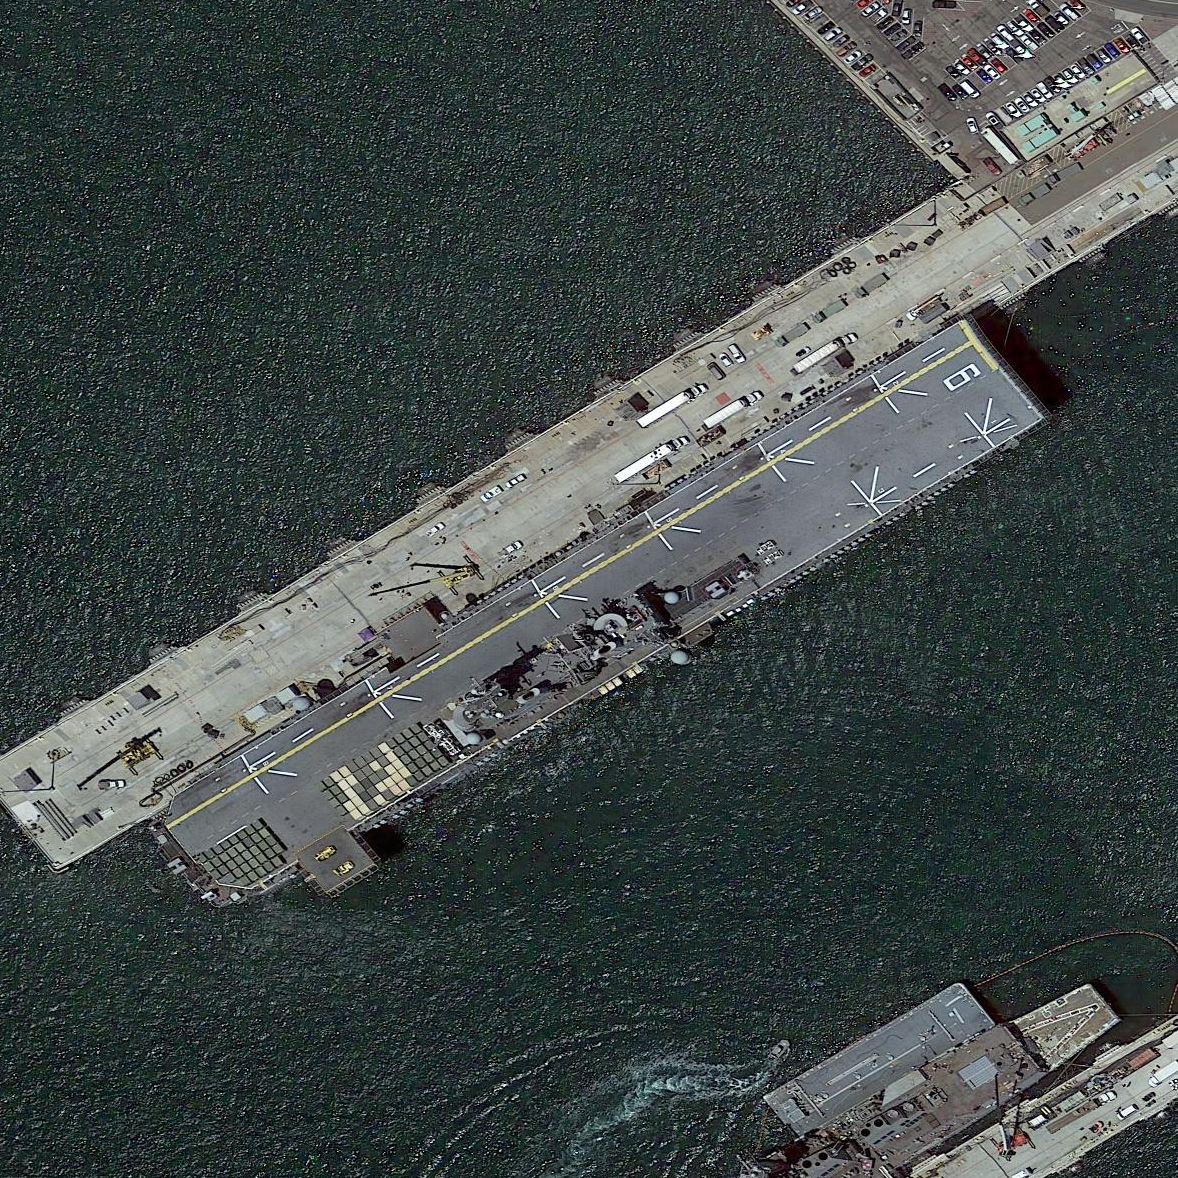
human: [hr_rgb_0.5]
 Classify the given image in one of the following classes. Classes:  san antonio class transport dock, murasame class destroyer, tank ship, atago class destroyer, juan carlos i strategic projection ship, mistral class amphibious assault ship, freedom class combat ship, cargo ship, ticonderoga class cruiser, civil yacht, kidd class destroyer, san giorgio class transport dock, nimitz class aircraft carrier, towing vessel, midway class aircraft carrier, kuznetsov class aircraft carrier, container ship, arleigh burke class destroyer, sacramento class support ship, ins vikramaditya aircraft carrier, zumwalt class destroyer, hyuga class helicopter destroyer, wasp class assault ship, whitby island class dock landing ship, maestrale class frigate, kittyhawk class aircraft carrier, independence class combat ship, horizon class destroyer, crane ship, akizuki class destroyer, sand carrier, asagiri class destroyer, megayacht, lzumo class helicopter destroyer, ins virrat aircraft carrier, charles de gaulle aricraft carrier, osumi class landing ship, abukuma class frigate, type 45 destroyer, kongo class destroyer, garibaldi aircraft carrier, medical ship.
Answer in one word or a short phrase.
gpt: Wasp class assault ship